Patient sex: M
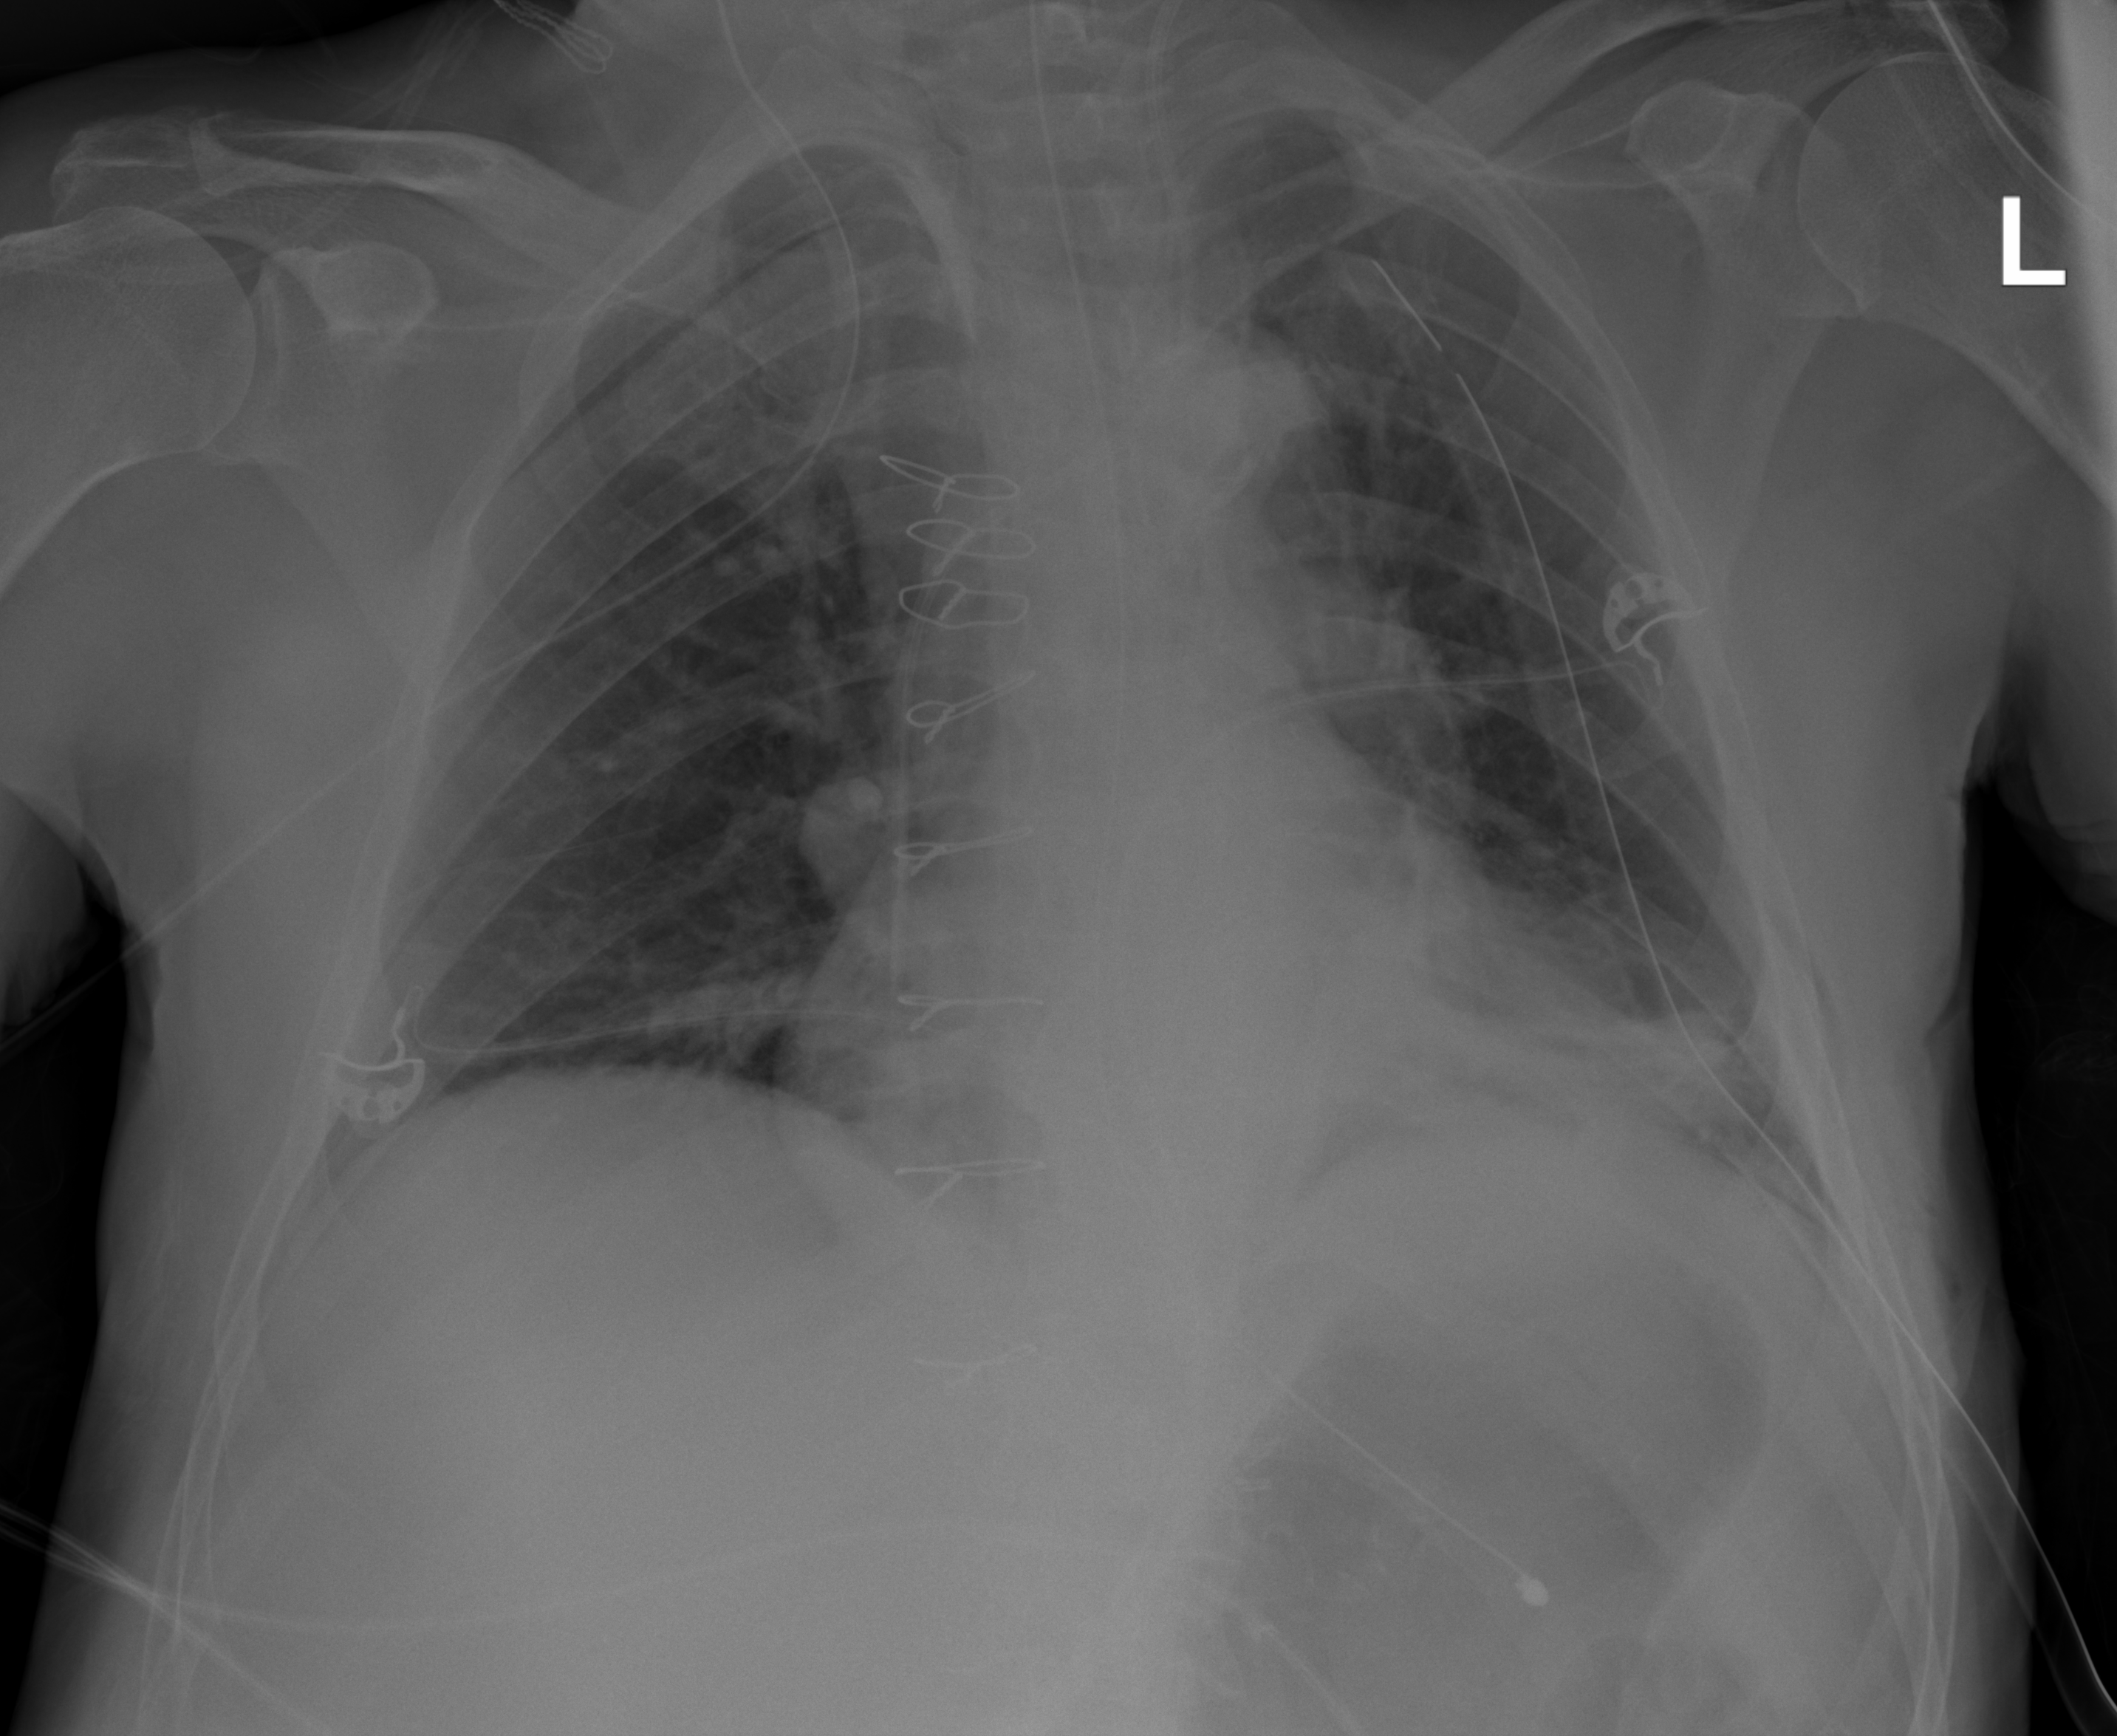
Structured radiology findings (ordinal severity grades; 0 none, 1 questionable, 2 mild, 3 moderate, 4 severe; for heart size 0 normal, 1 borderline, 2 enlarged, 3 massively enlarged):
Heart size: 1
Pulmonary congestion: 0
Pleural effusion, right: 0
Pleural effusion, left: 0
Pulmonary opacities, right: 0
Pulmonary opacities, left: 0
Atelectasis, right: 0
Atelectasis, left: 2